Interaction volume radius: 5 \u00c5
Interaction volume height: 30 \u00c5
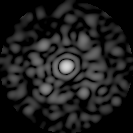
Disorder parameter: 0.8476